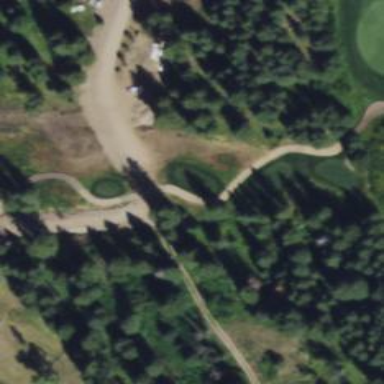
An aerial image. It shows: Path for golf carts.